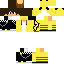
A male human skin with medium skin, wearing brown long hair dressed in a blue hoodie and black pants, featuring a closed mouth.